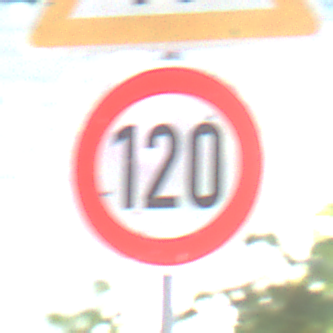
Verkehrszeichen: Geschwindigkeit120
Zusatzzeichen oben: EinseitigVerengteFahrbahnLinks
Umgebung: Outdoor, Suburban
Tageszeit: Midday
Wetter: Clear
Licht: Natural
Jahreszeit: NotSpecified
Kontrast: HighContrast